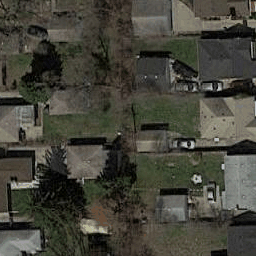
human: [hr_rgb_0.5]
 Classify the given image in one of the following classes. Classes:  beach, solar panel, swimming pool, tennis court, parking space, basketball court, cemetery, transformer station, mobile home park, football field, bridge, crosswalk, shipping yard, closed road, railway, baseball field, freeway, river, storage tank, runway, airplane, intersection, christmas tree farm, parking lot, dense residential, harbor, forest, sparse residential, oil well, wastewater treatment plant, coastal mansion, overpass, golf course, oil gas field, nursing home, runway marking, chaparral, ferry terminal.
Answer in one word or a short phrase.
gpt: dense residential